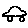
Label: car